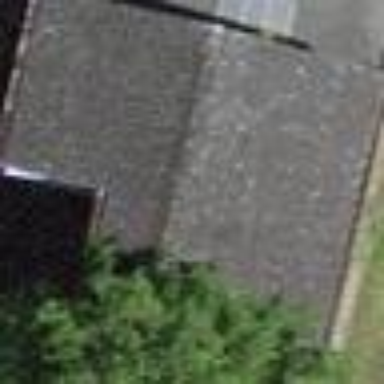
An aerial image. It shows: Garage.